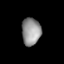
Tissue: lung
Cell type: Endothelial cells
Senescence score: 0.6239
Nuclear area (px): 510
Mean DAPI intensity: 147.243